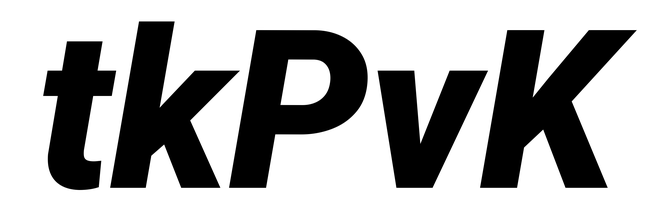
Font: Roboto-Italic_Black_Italic